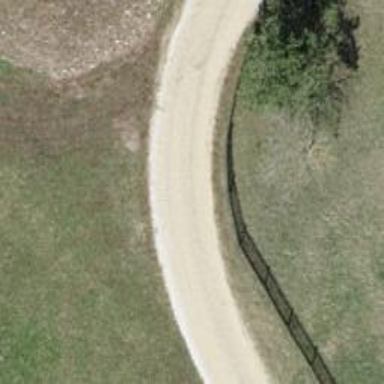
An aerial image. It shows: Gravel track with grade2 tracktype.